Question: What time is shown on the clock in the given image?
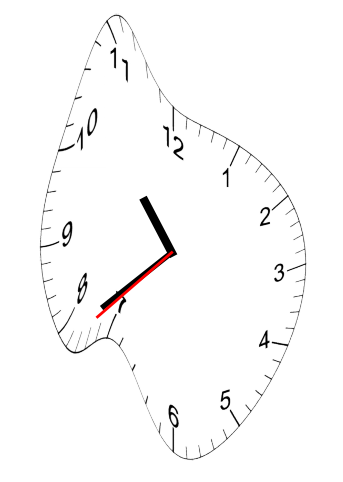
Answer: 10:38:38